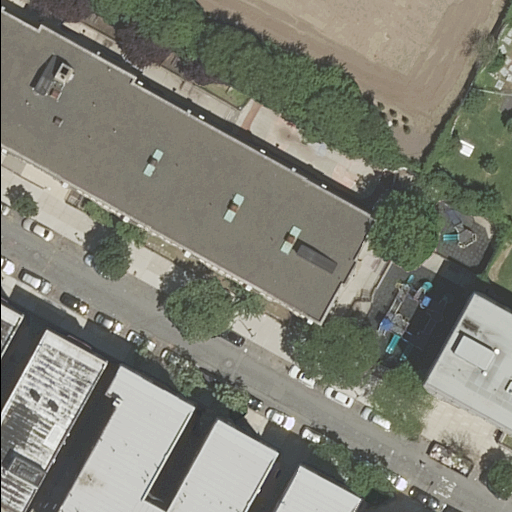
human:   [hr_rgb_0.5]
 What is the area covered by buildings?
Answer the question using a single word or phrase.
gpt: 5084m2

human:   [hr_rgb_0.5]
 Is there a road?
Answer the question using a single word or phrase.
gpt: yes

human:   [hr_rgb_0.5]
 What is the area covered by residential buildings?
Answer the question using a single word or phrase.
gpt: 3118m2

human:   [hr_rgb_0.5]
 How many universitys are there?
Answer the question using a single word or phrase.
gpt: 1

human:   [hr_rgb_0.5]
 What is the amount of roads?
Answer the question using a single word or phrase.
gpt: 1

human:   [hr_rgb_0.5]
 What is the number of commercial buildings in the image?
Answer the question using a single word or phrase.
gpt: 0

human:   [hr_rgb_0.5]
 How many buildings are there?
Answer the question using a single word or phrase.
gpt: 4

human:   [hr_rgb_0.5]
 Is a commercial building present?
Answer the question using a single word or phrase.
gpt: no

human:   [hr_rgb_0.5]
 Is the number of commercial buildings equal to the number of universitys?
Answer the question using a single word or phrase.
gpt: no

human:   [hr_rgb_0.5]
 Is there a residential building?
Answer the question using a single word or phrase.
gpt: yes

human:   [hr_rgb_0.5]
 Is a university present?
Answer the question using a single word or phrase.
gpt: yes

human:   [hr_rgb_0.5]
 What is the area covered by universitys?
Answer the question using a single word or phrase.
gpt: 7587m2

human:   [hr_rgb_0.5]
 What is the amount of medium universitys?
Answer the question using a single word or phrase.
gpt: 0

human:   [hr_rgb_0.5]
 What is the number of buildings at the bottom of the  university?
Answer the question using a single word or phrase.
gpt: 4

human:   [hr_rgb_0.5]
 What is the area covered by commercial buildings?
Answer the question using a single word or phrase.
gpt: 0m2

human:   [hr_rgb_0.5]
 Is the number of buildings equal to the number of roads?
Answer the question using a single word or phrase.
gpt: no

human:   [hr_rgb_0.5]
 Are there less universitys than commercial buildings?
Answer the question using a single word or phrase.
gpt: no

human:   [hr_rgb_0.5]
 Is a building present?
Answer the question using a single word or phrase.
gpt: yes

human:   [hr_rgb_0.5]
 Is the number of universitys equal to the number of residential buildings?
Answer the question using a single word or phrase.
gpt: no

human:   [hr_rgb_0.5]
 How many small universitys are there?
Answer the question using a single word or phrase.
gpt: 0

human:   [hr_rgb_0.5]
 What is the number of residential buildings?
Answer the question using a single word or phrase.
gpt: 3

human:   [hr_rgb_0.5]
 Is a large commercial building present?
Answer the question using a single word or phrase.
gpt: no

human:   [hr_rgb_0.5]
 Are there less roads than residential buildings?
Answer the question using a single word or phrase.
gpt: yes

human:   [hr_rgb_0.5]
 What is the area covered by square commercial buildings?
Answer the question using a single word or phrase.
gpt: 0m2

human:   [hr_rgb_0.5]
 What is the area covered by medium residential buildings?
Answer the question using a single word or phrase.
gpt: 0m2

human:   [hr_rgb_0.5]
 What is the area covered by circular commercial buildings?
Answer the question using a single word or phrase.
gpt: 0m2

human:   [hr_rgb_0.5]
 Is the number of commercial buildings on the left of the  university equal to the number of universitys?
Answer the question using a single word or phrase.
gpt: no

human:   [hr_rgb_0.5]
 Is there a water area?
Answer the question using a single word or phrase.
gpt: no

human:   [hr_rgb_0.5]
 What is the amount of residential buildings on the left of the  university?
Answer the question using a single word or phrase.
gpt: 3

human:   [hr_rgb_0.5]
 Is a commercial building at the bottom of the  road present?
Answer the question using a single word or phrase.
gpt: no

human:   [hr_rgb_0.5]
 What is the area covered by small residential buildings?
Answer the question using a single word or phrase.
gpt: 0m2

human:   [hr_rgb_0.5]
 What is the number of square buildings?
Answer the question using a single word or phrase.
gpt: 0

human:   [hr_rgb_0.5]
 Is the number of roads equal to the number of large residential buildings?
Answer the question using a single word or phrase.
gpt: no

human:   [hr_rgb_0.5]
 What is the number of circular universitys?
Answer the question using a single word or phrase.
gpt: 0

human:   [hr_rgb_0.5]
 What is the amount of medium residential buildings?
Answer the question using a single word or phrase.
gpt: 0

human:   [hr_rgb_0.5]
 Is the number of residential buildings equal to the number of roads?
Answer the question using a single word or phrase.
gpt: no

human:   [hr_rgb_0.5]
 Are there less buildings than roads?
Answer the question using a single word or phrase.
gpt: no

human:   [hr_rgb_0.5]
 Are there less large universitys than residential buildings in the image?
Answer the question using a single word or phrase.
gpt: yes

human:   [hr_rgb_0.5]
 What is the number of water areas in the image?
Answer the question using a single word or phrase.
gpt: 0

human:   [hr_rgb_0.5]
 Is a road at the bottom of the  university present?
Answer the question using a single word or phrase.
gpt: yes

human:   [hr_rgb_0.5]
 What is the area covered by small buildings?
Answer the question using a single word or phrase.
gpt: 0m2

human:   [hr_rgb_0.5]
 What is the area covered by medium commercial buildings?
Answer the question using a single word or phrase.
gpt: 0m2

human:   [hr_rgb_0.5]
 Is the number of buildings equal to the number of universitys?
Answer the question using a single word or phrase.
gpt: no

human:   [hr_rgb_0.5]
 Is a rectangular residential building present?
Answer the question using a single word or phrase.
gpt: yes

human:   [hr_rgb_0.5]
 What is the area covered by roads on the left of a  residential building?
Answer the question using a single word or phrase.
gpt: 0m2

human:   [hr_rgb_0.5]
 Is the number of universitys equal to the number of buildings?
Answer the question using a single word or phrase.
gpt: no

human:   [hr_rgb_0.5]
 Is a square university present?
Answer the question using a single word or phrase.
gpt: no

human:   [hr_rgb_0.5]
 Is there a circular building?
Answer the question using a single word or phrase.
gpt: no

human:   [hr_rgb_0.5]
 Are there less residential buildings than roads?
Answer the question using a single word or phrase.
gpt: no

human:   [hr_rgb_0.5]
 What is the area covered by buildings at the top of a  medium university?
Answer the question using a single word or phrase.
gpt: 0m2

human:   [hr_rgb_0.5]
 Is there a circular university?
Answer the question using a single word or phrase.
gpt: no

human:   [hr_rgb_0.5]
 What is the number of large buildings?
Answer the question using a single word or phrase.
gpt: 3

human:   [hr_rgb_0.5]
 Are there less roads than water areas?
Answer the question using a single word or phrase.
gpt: no

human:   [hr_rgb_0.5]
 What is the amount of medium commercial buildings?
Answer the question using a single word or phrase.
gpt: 0

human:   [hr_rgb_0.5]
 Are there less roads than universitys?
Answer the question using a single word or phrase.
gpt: no

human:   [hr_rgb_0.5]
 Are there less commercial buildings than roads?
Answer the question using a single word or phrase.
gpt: yes

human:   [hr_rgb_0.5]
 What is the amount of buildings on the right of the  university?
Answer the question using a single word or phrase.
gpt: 0

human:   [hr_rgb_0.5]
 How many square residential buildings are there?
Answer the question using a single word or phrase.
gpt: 0

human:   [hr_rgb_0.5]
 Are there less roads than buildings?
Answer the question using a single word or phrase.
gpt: yes

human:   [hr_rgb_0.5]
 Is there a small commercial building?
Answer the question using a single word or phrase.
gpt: no

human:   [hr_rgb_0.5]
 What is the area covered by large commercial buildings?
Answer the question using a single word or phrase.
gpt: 0m2

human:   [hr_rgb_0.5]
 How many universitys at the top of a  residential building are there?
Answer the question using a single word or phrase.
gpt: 1

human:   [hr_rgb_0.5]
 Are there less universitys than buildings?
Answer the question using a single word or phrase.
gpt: yes

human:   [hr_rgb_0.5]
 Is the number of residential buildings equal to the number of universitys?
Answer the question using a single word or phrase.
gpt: no